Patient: sex M, age 76
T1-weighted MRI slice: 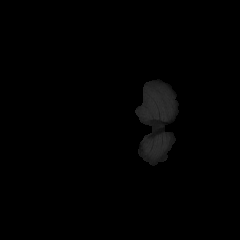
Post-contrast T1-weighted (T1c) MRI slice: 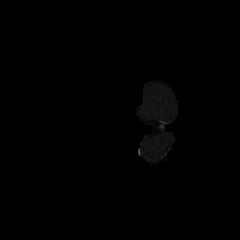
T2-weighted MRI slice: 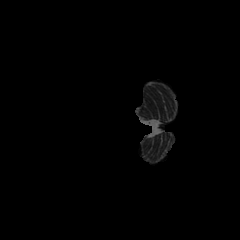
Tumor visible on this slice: no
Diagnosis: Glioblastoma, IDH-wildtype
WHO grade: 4